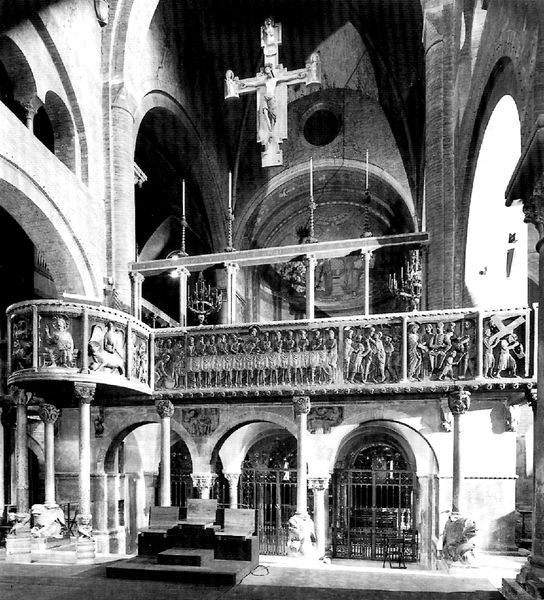
Titel: Dom S. Gimignano, Modena
Standort: Modena, Dom S. Gimignano (EU - I - Emilia-Romagna)
Schlagwörter: schatten, sitzen, fenster, licht, säulen, barock, stein, gitter, kirche, innen, kreis, balkon, relief, sitz, sitze, bogen, empore, rundbogen, dekoration, klappstuhl, kerze, interior, kerzen, metall, foto, gewölbe, kreuz, kabel, schwarz-weiß, apsis, romanik, chor, kreuzzug, heilige, fotographie, säulengang, kreuzgang, krypta, romanisch, zugjesus, nkanzel